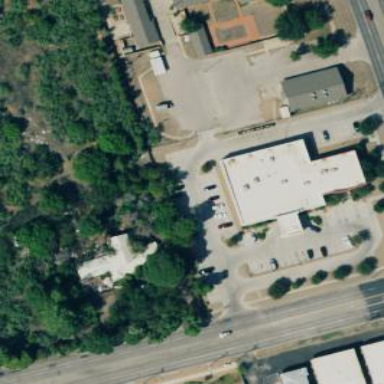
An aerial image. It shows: Commercial building serving as clinic.